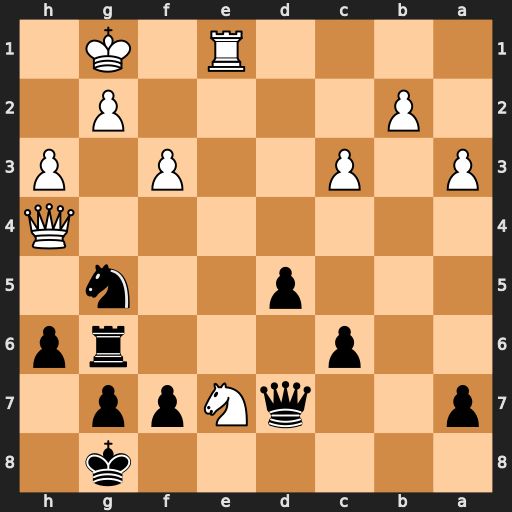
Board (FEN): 6k1/p2qNpp1/2p3rp/3p2n1/7Q/P1P2P1P/1P4P1/4R1K1
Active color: b
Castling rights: -
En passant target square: -
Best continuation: Qxe7 Rxe7 Nxf3+ Kf1 Nxh4